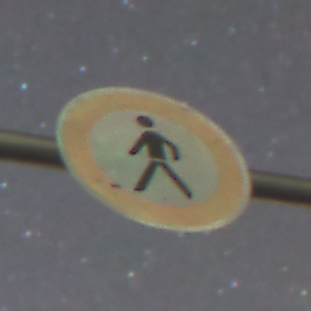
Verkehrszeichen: VerbotFussgaenger
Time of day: Night
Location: Outdoor (Suburban)
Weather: Clear
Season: NotSpecified
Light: Artificial